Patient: sex M, age 57
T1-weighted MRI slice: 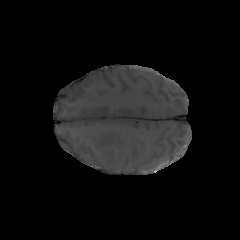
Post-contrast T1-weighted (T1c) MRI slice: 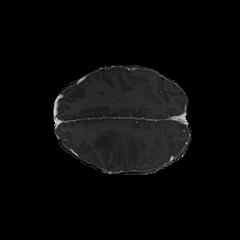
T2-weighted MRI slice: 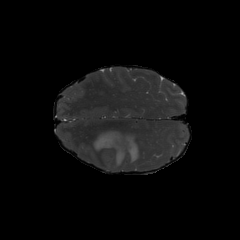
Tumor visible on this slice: yes
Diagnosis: Glioblastoma, IDH-wildtype
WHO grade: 4